Question: [ ][2]][2]I have 2 tables
<URL> text**
I need data from these 2 tables in such a ways that a new table is formed with the following data
mid, result, date, team1id, team2id from matches table on the basis of tourid=6 and from table of team i need to show the Tname as team1 and Tname as team2.
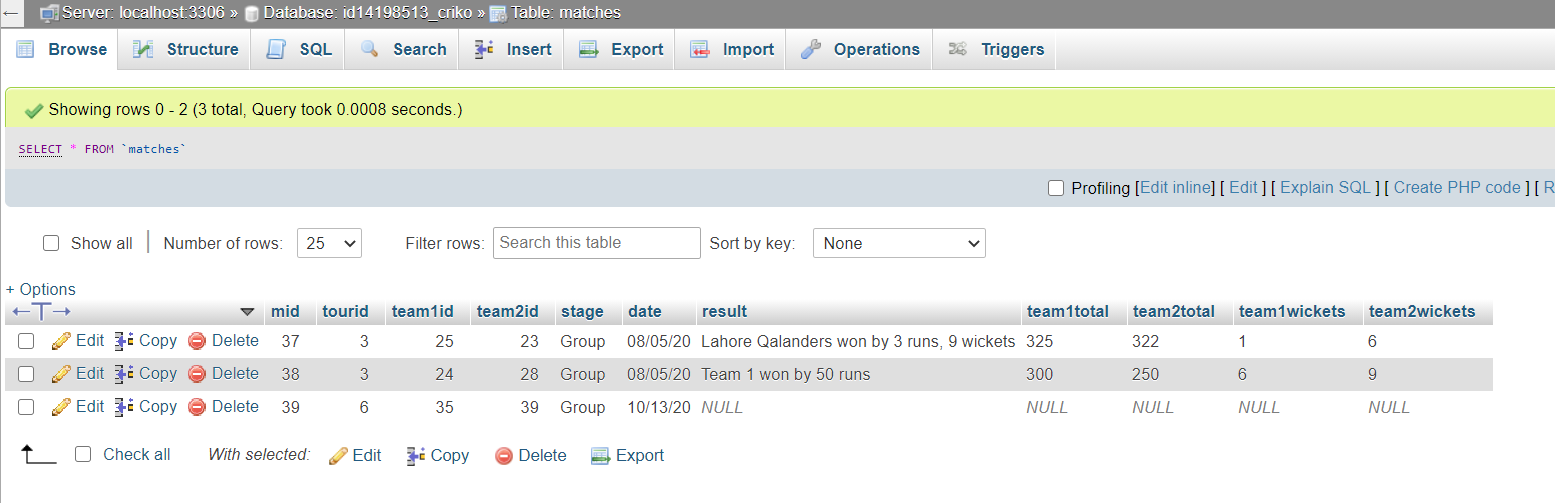
Answer: Sounds like you need a join:
'''
select matches.*,t1.Tname as team1,t2.Tname as team2 from matches
join team t1 on t1.Teamid=matches.team1id
join team t2 on t2.Teamid=matches.team2id
where tourid=6
'''